Field crop: maize
Growth stage: 2
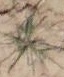
Species: salsola